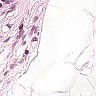
Metastatic tissue present: no